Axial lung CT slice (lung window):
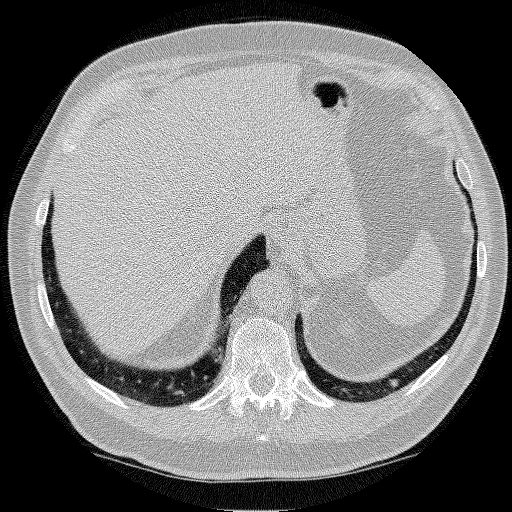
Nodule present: no